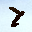
Label: 7